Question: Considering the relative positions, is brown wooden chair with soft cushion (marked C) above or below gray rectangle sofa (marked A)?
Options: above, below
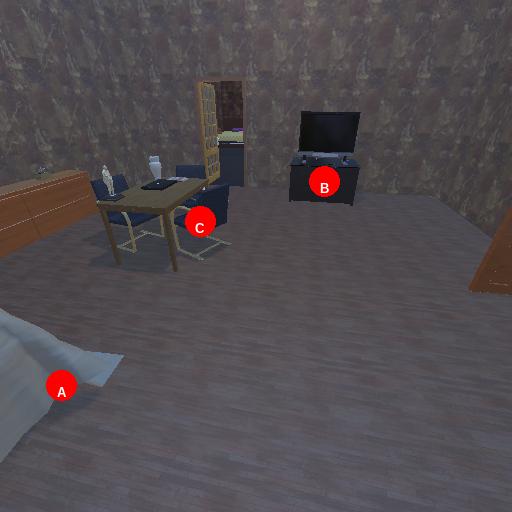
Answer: above